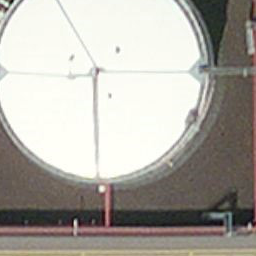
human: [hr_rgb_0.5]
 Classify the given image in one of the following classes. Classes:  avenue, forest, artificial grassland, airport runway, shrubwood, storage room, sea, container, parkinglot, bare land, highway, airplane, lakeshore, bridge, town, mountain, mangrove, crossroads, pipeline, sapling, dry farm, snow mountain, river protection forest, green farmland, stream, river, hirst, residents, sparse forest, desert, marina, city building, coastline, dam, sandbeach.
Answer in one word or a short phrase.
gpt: storage room